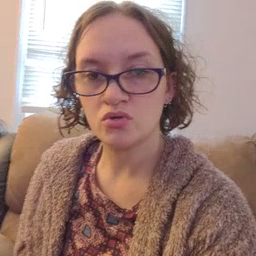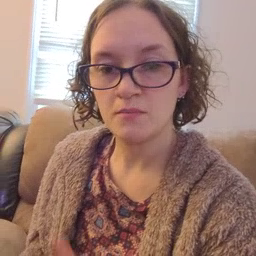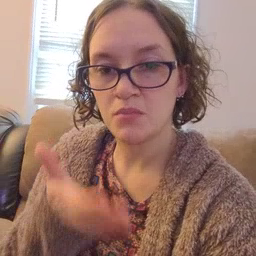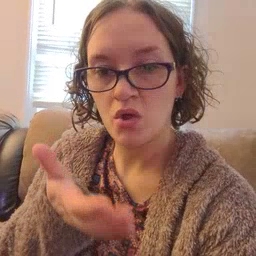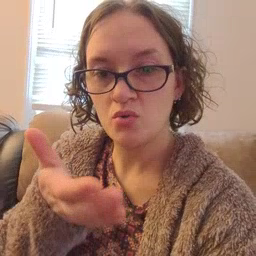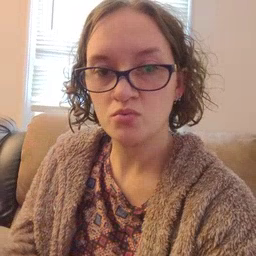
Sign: boat